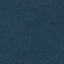
Land use / land cover class: Forest